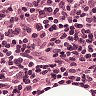
Metastatic tissue present: no